Question: I have a 'DataFrame':
'first_week_of_consecutive_Negatives':
This example 'df' I provided is a small part of the whole df, the df continues (each column is a week). I need to find the first week (column name) where we have identified a pattern of 4 consecutive negative numbers week over week (4 consecutive weeks). I then need to assign the first column ''first_week_of_consecutive_Negatives'' with the first column name in which that pattern began.
For example:
In the image I provided, rows 2 & 3 would qualify as consecutively negative for 4 or more weeks, and I would want to return the column name in which that pattern began, in this case for both rows 2 & 3 the value for column ''first_week_of_consecutive_Negatives'' will be ''2020-12-27 00:00:00''
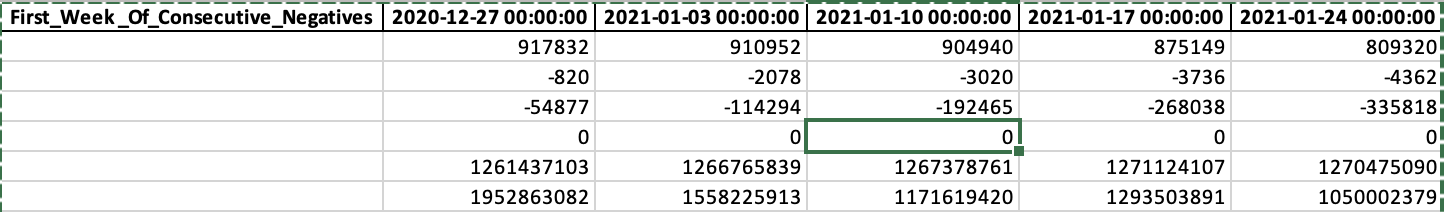
Answer: Using a simplified version of your 'df':
'''
df = pd.DataFrame({'First_Week':np.nan,'2020-12-27':[9,8,-5,0,1,2],'2020-01-03':[9,-2,-1,0,1,1],'2020-01-10':[9,-3,-1,0,1,1],'2020-01-17':[8,-3,-2,0,1,1],'2020-01-24':[8,-4,-3,0,1,1]})
# First_Week 2020-12-27 2020-01-03 2020-01-10 2020-01-17 2020-01-24
# 0 NaN 9 9 9 8 8
# 1 NaN 8 -2 -3 -3 -4
# 2 NaN -5 -1 -1 -2 -3
# 3 NaN 0 0 0 0 0
# 4 NaN 1 1 1 1 1
# 5 NaN 2 1 1 1 1
'''
First build a boolean matrix of 4x consecutive negative matches using <URL>:
'''
num = 4
matches = pd.DataFrame(
np.logical_and.reduce([df.T.iloc[1:].shift(-n).lt(0) for n in range(num)]),
index=df.columns[1:],
columns=df.index,
)
# 0 1 2 3 4 5
# 2020-12-27 False False True False False False
# 2020-01-03 False True False False False False
# 2020-01-10 False False False False False False
# 2020-01-17 False False False False False False
# 2020-01-24 False False False False False False
'''
Then set 'First_Week' as the <URL>:
'''
df['First_Week'] = matches.replace(False, np.nan).apply(lambda x: x.first_valid_index() if x.any() else np.nan)
# First_Week 2020-12-27 2020-01-03 2020-01-10 2020-01-17 2020-01-24
# 0 NaN 9 9 9 8 8
# 1 2020-01-03 8 -2 -3 -3 -4
# 2 2020-12-27 -5 -1 -1 -2 -3
# 3 NaN 0 0 0 0 0
# 4 NaN 1 1 1 1 1
# 5 NaN 2 1 1 1 1
'''